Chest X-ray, AP view. Patient: 28 years old, sex F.
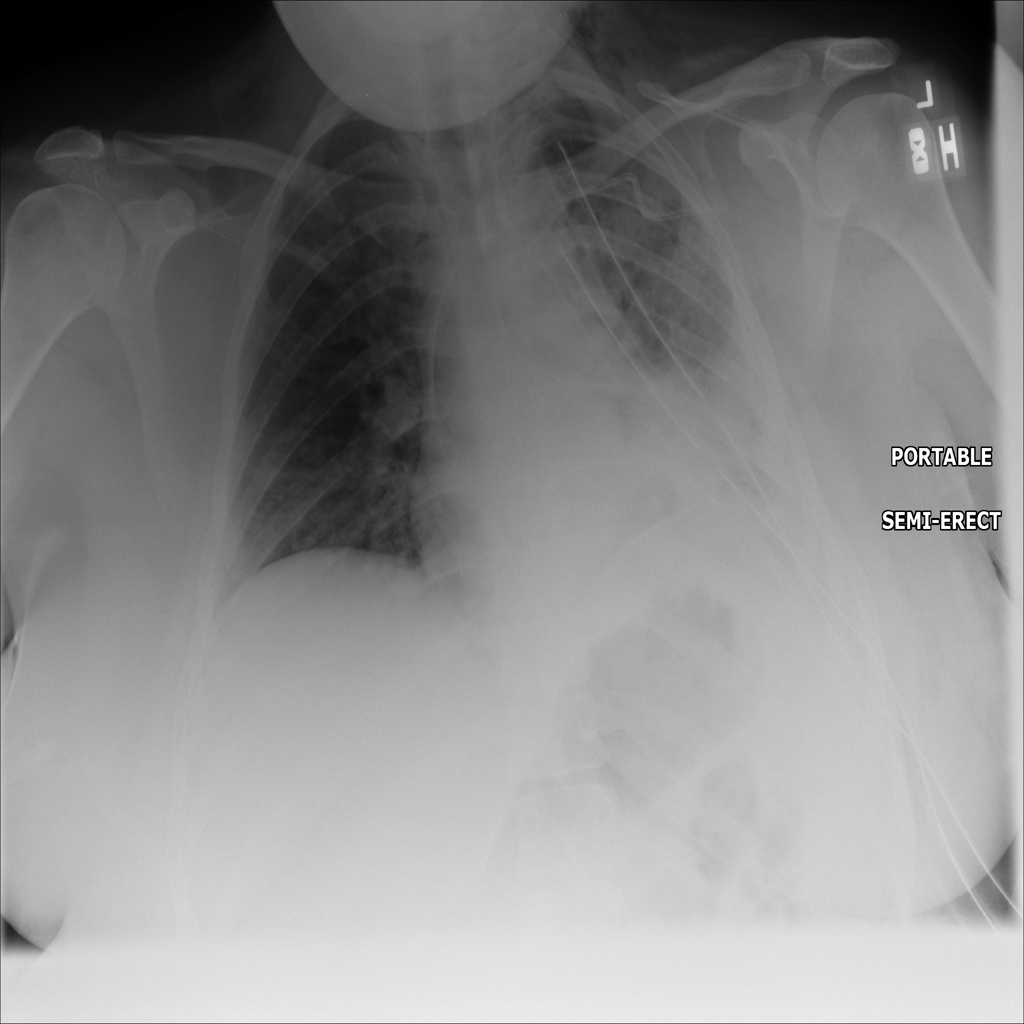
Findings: Atelectasis